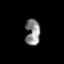
Tissue: prostate
Cell type: Myeloid cells
Senescence score: 0.6971
Nuclear area (px): 376
Mean DAPI intensity: 136.535